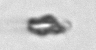
Label: detritus_transparent